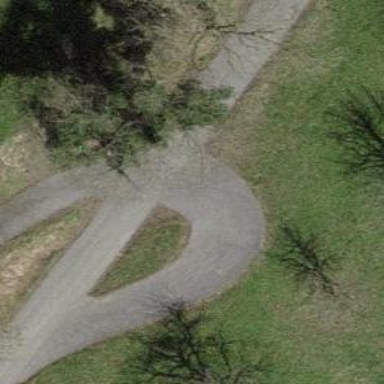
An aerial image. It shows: Paved track with grade1 quality.